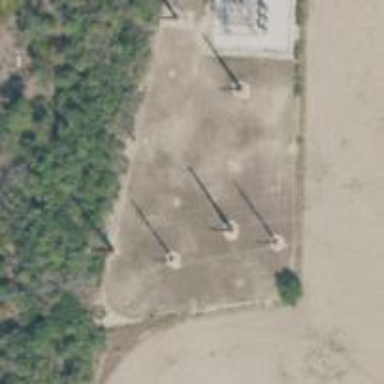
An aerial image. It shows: Power tower.